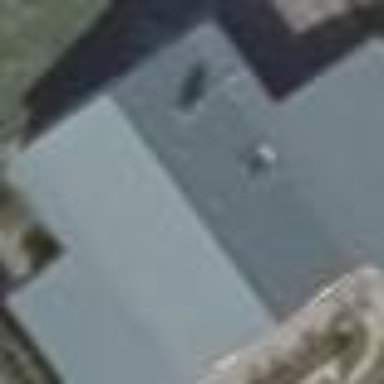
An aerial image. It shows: Detached building with gabled roof.